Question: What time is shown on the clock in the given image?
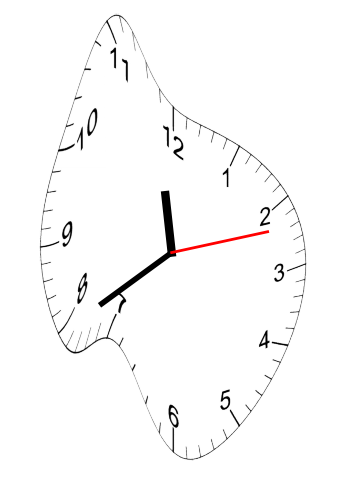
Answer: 11:39:12